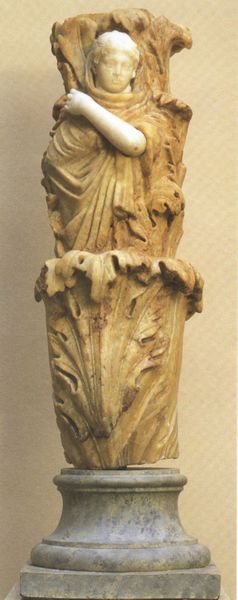
Titel: Fragment eines Tischbeins
Institution: Santa Barbara, Santa Barbara Museum of Art
Schlagwörter: blätter, kopf, frau, hell, marmor, säule, ornament, arm, barock, gesicht, mensch, sockel, stein, figur, blatt, pflanze, skulptur, statue, granit, kunst, toga, blattwerk, museum, maria, korinthisch, artemis, bildhauer, bauplastik, akanthus, arkanthus, blattornament, arthemis, artemisia, eingepackt, mumie, elvenbein, elve